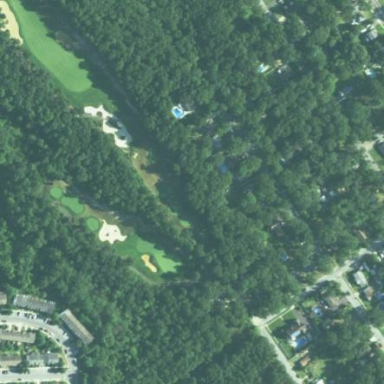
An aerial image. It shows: Golf course surrounded by greenery.